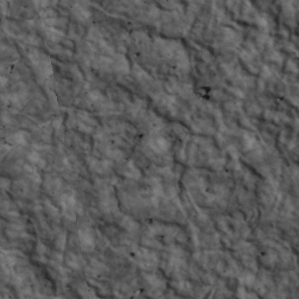
Label: non_frost